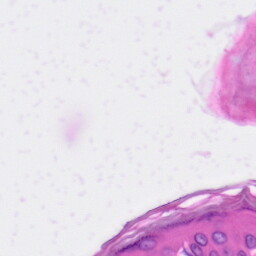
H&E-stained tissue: Skin